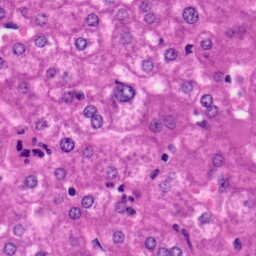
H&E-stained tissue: Liver